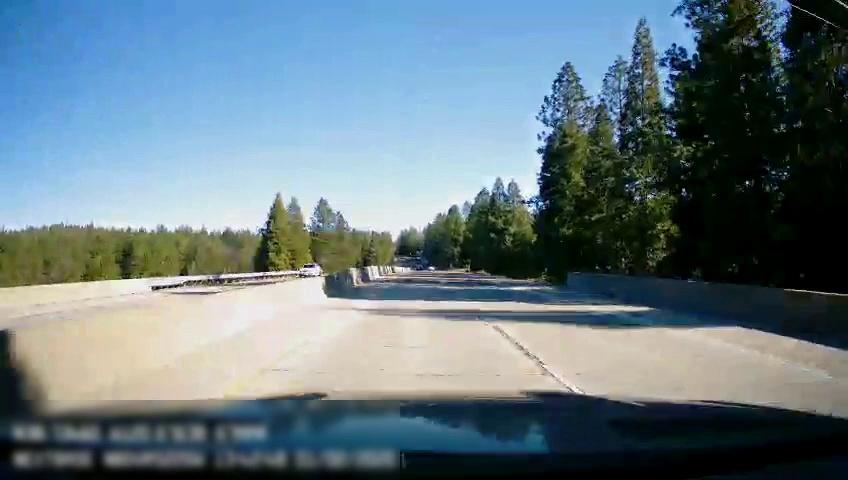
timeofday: Day
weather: Sunny
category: Drivable Space
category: Drivable Space
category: Vehicles | Car
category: Lanes | Alternate Lane
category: Lanes | Current Lane
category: Lanes | Alternate Lane